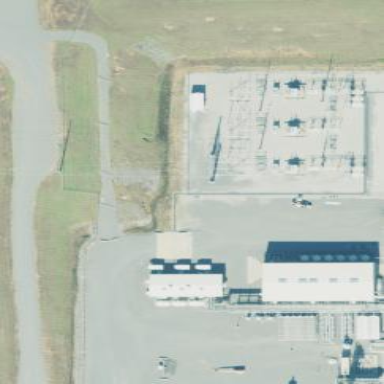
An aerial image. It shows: Industrial substation.